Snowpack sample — Loveland Pass, Silver Plume, Colorado, USA (12/14/25, 10:50 AM MST)
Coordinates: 39.664, -105.882
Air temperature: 36 °F
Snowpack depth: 67 cm
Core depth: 30 cm
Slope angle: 6°, slope face: 326°
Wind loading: low
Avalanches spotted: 0
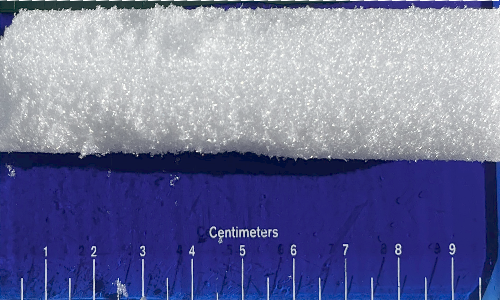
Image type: core
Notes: No avalanches spotted, very late start to the season with minimal snowpack